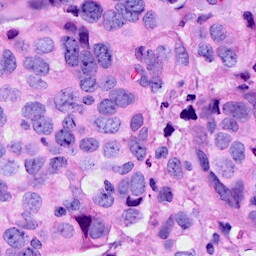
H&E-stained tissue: Breast